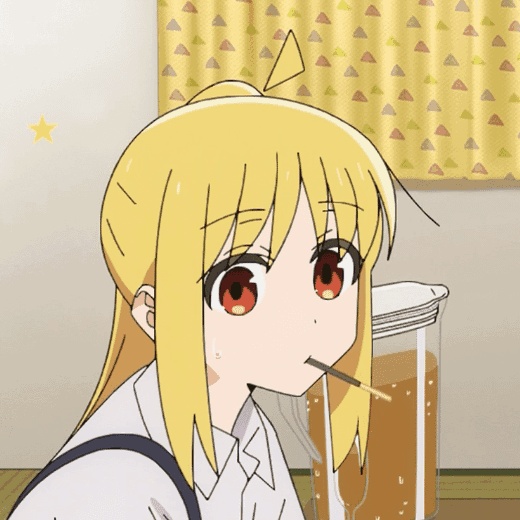
Label: anime